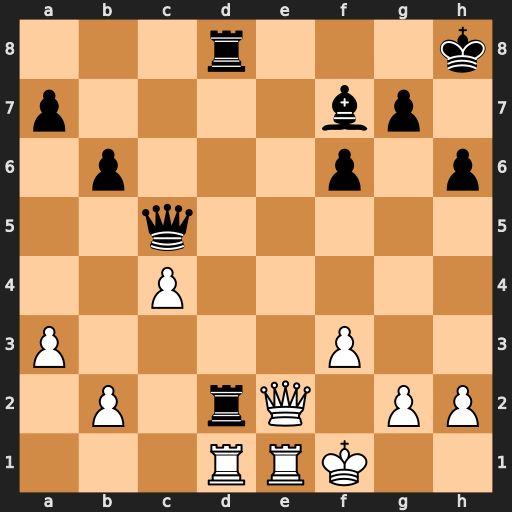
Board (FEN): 3r3k/p4bp1/1p3p1p/2q5/2P5/P4P2/1P1rQ1PP/3RRK2
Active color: w
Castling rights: -
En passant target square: -
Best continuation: Rxd2 Rxd2 Qxd2 Bxc4+ Re2